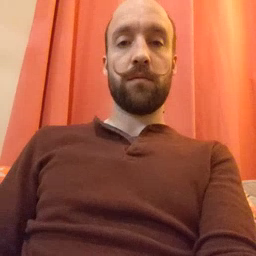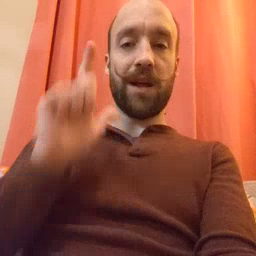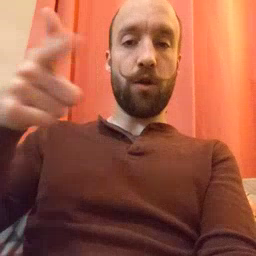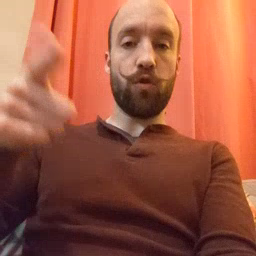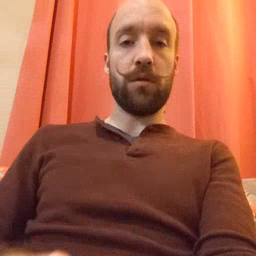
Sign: later